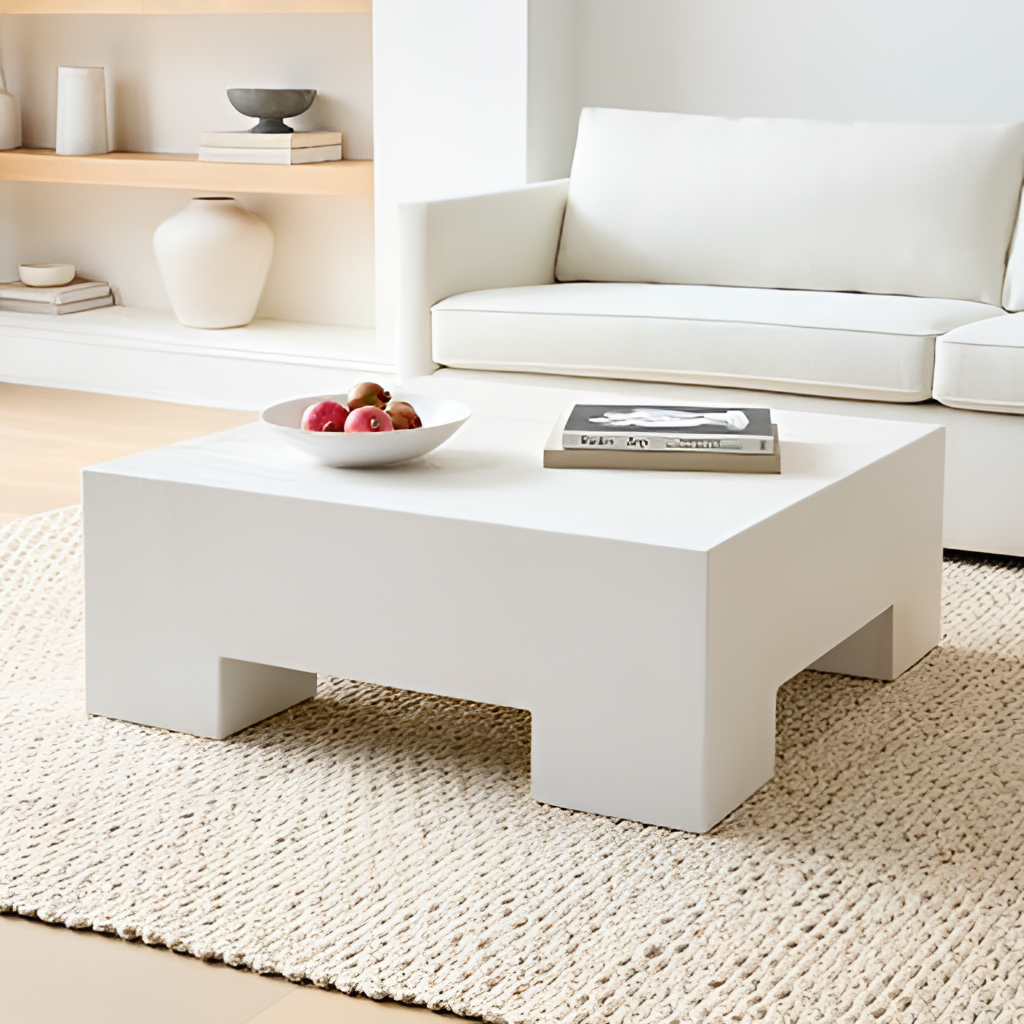
living room, white wood coffee table, wood flooring, with plank pattern, white paint wallpaper, with solid pattern, contemporary